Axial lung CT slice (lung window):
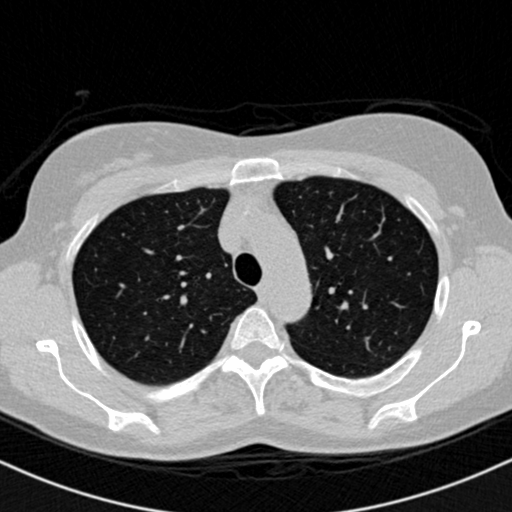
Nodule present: no